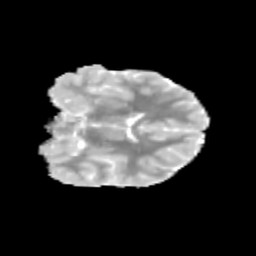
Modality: MD
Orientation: coronal
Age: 9
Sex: female
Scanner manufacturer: siemens
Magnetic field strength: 3 T
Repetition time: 3.8 s
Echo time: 0.07 s